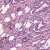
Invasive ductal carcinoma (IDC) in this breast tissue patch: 1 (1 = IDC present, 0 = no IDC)